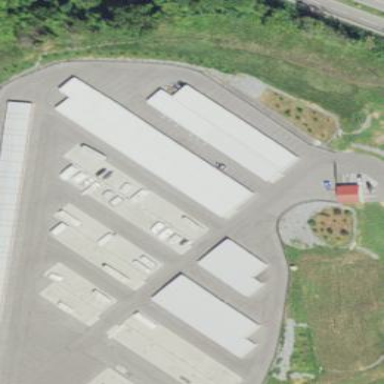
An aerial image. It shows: Storage rental shop.